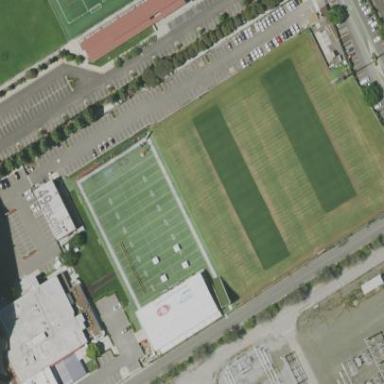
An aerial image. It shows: Sports centre specializing in American football.